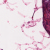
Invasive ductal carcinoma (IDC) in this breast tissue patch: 0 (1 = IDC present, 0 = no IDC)